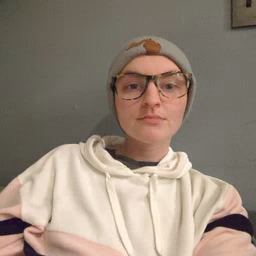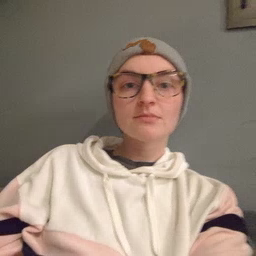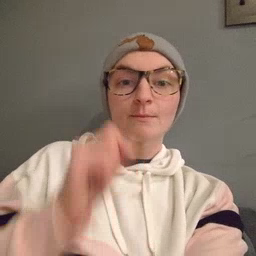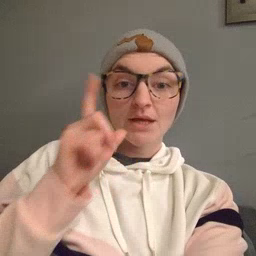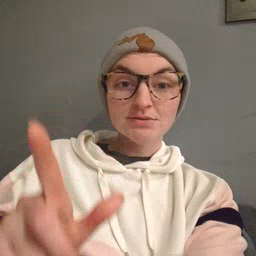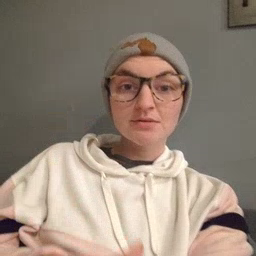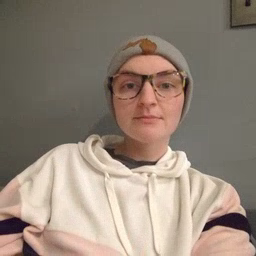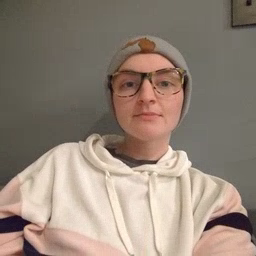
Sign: wake